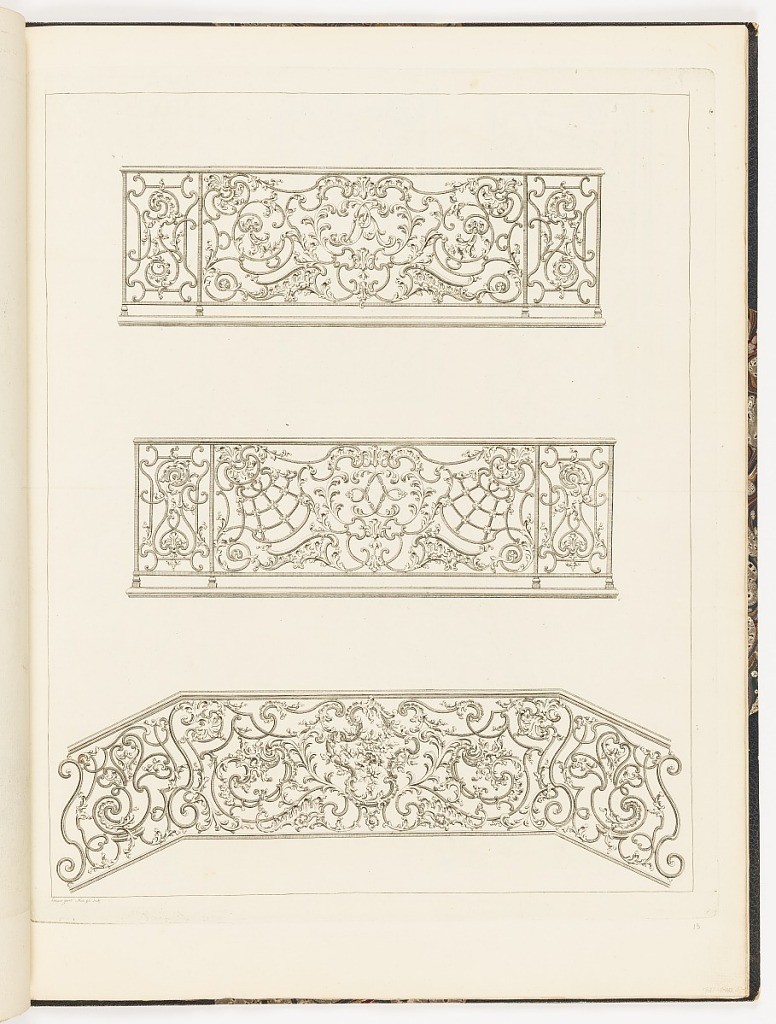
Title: Three Designs for Balustrades
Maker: Jean Lamour, French, 1698–1771
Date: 1759–68
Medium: Etching and engraving on laid paper
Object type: Print
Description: Three designs for sections of decorative wrought-iron balustrades with rococo ornament and motifs, such as scrolls, acanthus leaves, rosettes, fleurons, flowers, shells, foliage, fretwork and monograms. The plate is signed.